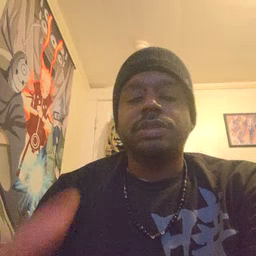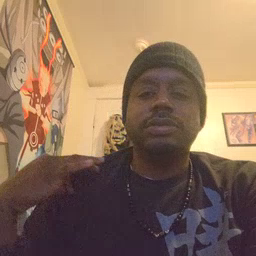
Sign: shirt